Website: crate-barrel
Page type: billing-address
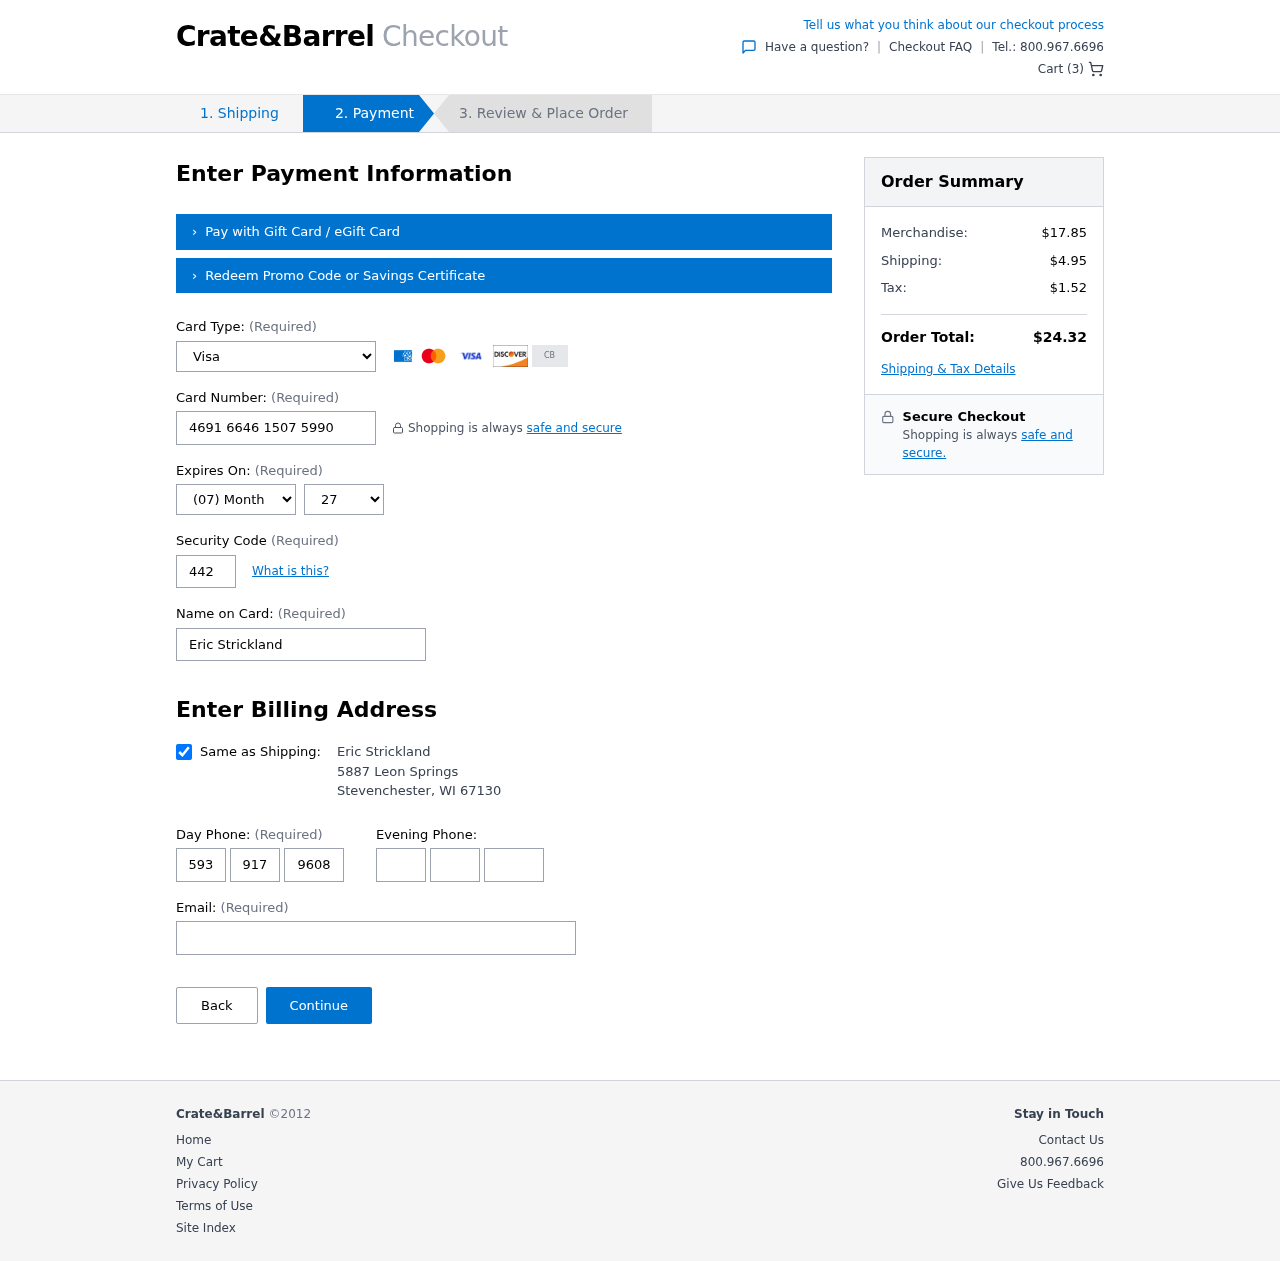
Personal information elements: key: PII_CARD_CVV
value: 442
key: PII_CARD_EXPIRY_MONTH
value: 07
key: PII_CARD_EXPIRY_YEAR
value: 27
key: PII_CARD_NUMBER
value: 4691 6646 1507 5990
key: PII_CARD_TYPE
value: Visa
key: PII_CITY
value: Stevenchester
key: PII_EMAIL
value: estrickland@yahoo.com
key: PII_FULLNAME
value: Eric Strickland
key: PII_PHONE_AREA
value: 593
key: PII_PHONE_PREFIX
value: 917
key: PII_PHONE_SUFFIX
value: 9608
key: PII_POSTCODE
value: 67130
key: PII_STATE_ABBR
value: WI
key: PII_STREET
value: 5887 Leon Springs
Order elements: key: ORDER_NUM_ITEMS
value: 3
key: ORDER_SUBTOTAL
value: $17.85
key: ORDER_SHIPPING_COST
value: $4.95
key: ORDER_TAX
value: $1.52
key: ORDER_TOTAL
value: $24.32